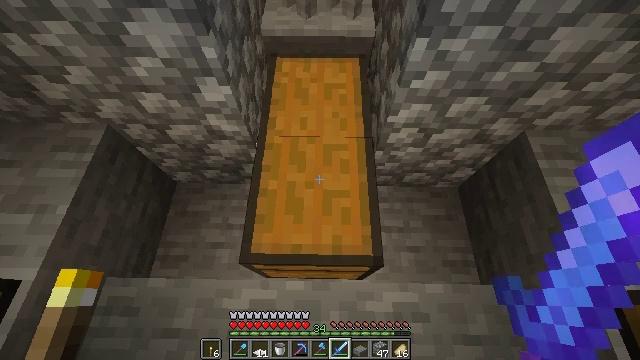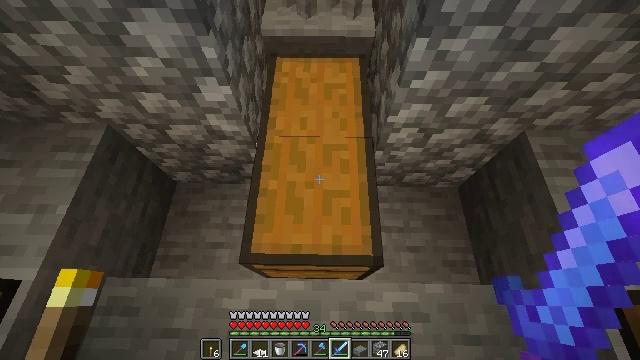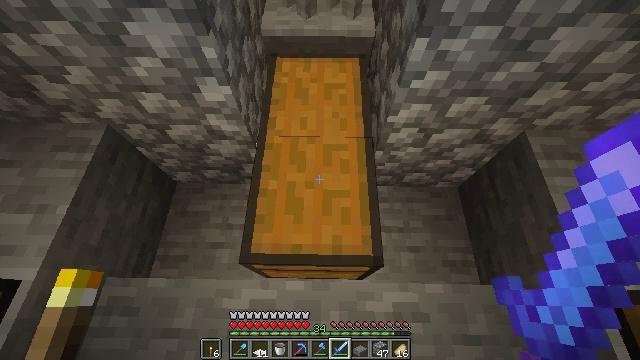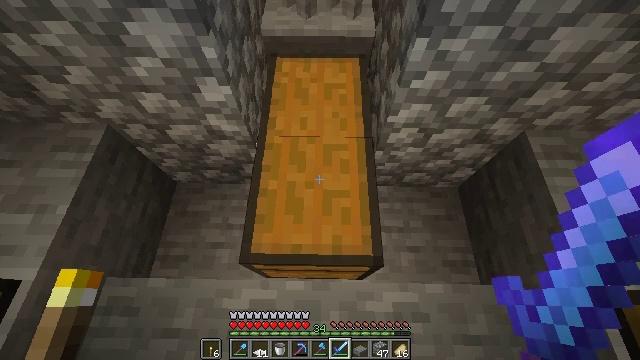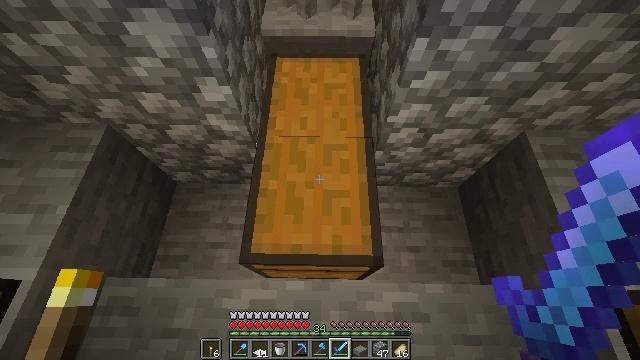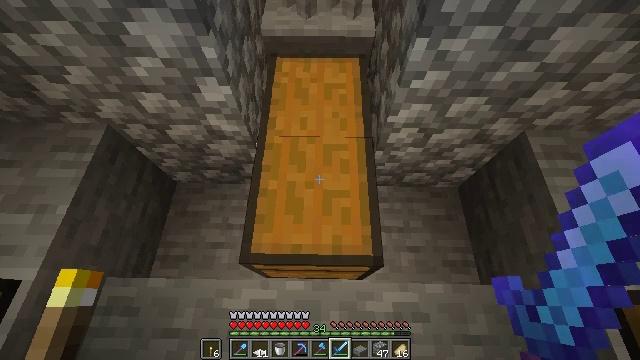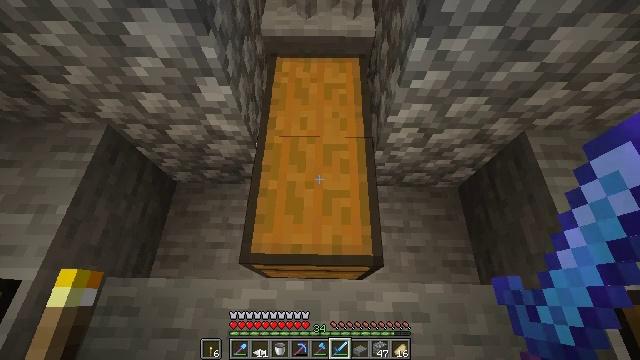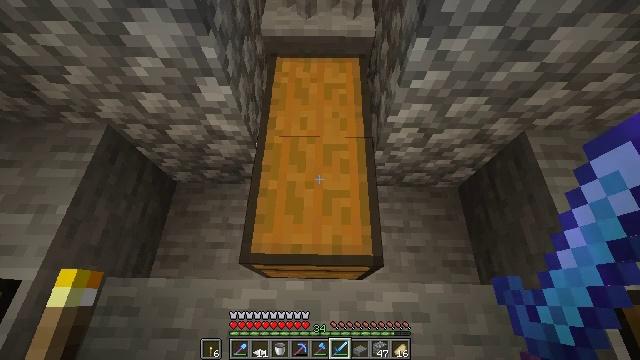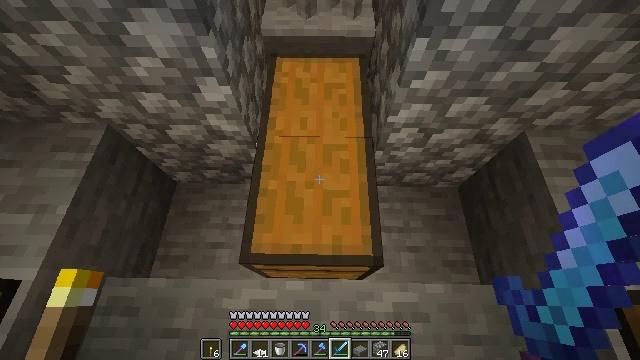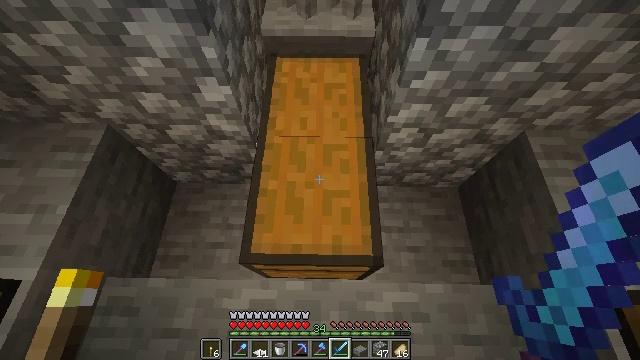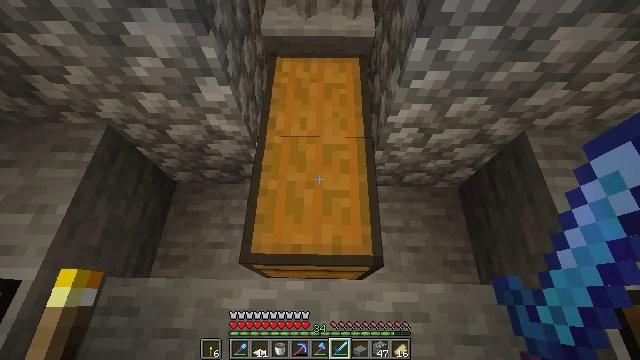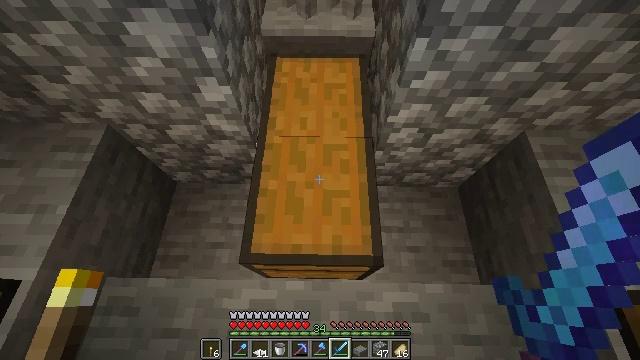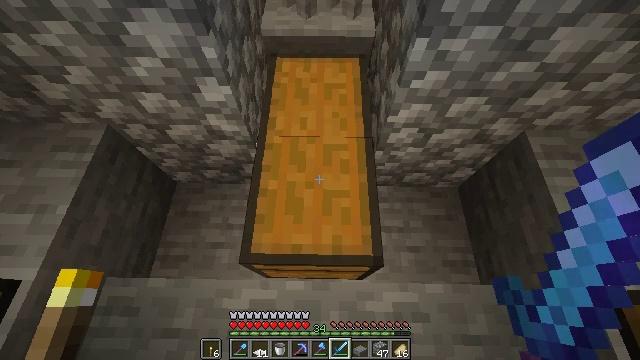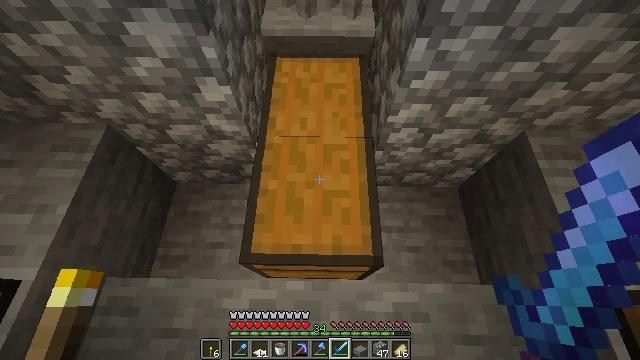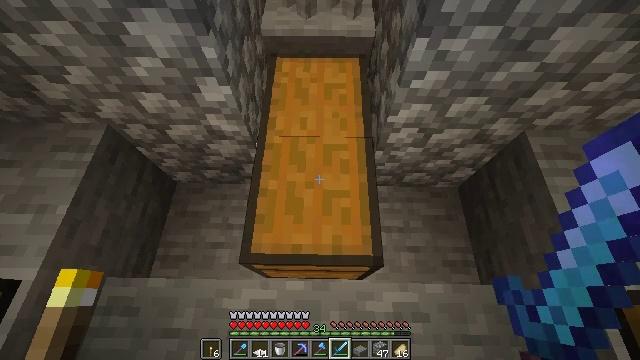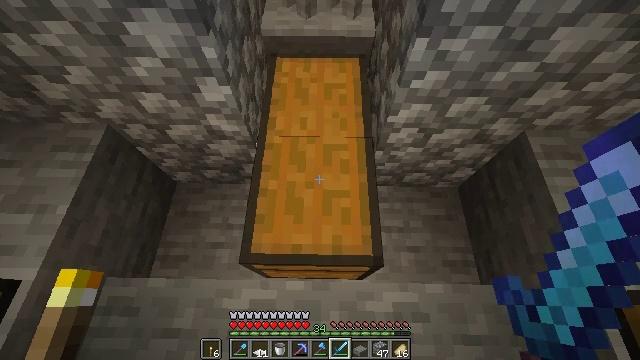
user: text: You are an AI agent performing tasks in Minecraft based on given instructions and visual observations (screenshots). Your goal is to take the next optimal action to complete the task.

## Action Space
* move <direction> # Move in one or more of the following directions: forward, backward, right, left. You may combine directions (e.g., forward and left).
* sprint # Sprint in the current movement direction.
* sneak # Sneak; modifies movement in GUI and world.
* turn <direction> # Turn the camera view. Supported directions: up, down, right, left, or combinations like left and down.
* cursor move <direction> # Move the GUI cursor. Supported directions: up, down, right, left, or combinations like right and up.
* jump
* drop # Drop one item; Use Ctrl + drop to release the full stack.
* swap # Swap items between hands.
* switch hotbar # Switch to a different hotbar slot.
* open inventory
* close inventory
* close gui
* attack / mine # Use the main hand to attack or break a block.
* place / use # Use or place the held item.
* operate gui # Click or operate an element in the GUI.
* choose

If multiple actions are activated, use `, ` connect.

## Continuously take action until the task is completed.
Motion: motion action
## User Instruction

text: Remove a diamond sword from the inventory.
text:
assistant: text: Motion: no_op
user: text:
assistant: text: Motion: no_op
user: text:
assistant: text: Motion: no_op
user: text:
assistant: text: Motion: no_op
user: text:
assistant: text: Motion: no_op
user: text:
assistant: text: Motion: no_op
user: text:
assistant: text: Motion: no_op
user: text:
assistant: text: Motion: no_op
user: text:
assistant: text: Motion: no_op
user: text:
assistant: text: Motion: no_op
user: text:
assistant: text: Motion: no_op
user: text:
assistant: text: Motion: no_op
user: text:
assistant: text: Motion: no_op
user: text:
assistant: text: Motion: no_op
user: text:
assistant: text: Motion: no_op
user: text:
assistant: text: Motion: no_op
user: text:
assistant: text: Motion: no_op
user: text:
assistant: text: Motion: no_op
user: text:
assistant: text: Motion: no_op
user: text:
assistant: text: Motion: no_op
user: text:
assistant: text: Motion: no_op
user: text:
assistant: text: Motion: no_op
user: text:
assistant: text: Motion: no_op
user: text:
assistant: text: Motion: no_op
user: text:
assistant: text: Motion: no_op
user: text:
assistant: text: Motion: no_op
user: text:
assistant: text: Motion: no_op
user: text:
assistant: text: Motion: no_op
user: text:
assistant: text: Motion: no_op
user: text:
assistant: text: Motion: no_op